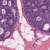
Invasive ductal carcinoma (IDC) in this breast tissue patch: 0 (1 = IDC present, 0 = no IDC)